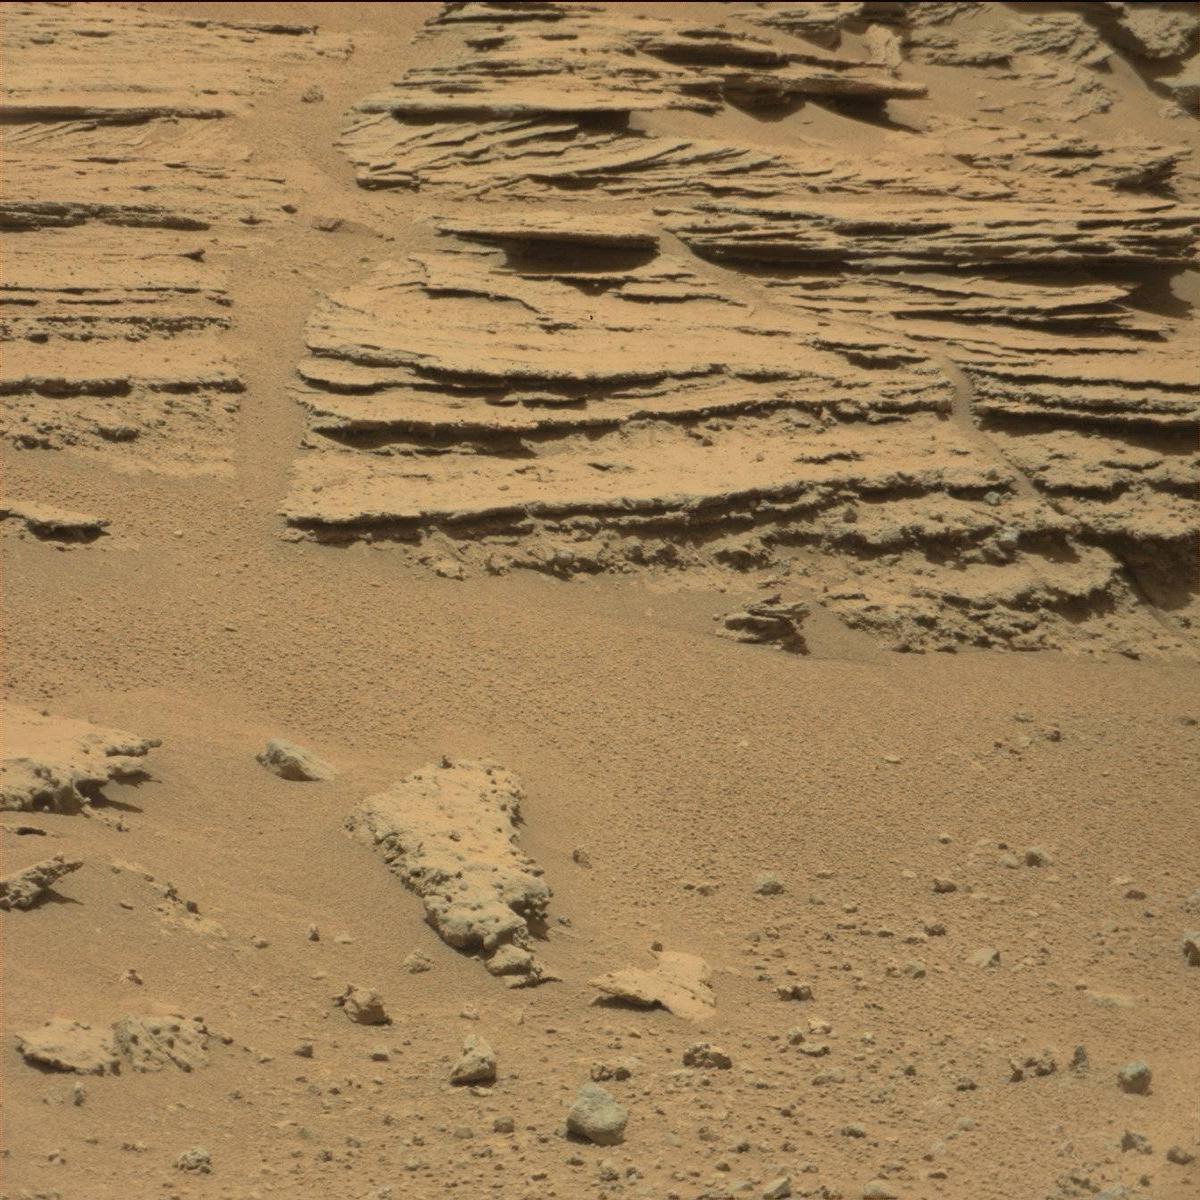
Terrain classes present: Bedrock, Sand / Soil